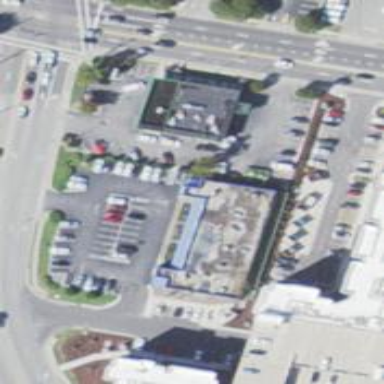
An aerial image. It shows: Parking space.